Field crop: maize
Growth stage: 1
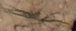
Species: lolium